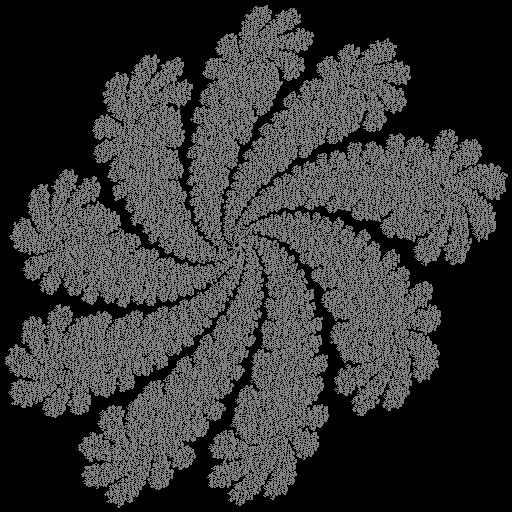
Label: flower